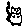
Label: cat